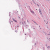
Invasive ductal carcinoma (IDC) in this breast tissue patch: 1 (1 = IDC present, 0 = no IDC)